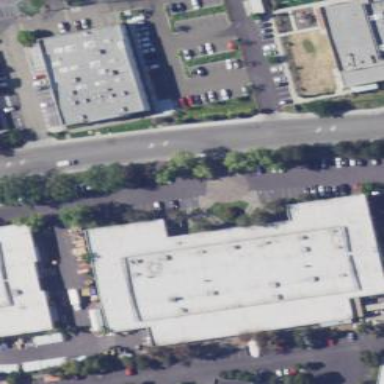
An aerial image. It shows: Office building.